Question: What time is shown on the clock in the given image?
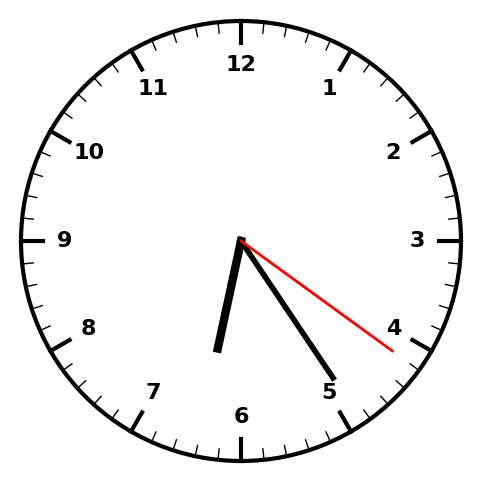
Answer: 06:24:21